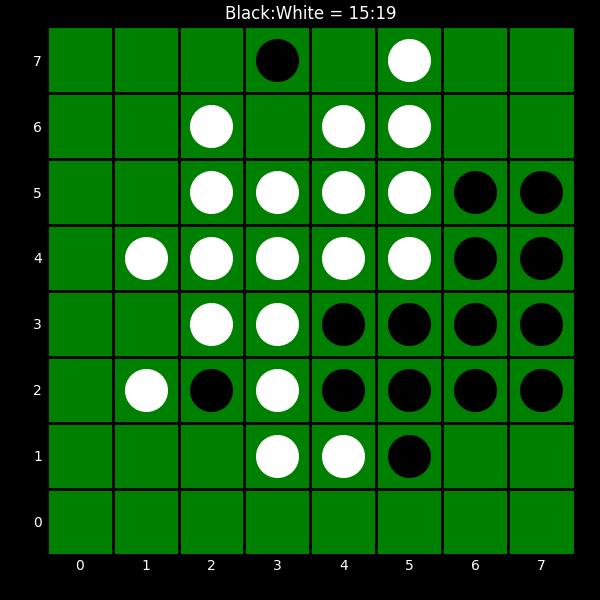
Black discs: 15
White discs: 19